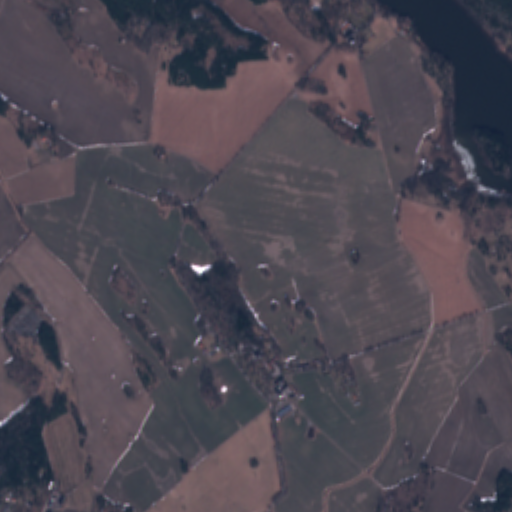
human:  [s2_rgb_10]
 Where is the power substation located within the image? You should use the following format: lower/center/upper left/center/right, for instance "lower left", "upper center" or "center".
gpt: The power substation is located in the lower left of the image.
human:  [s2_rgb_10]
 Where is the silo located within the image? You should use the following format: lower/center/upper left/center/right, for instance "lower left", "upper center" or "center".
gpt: The silo is located in the lower center of the image.
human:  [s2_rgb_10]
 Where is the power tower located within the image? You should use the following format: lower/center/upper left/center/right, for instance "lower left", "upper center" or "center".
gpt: There is no power tower in the image.